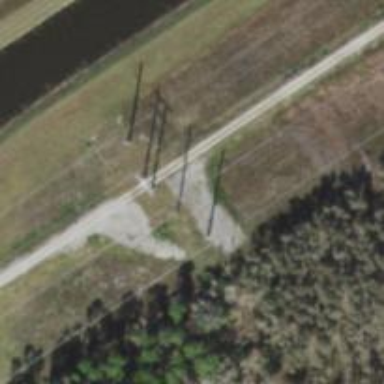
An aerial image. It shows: Power pole.